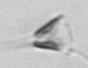
Label: Asterionellopsis_glacialis